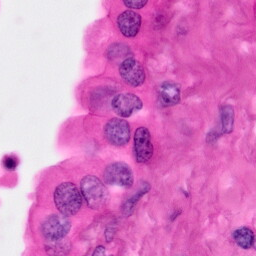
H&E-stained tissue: Pancreatic